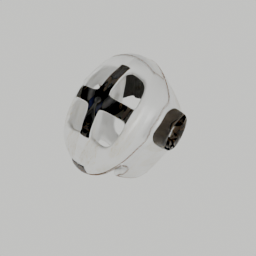
Label: tools